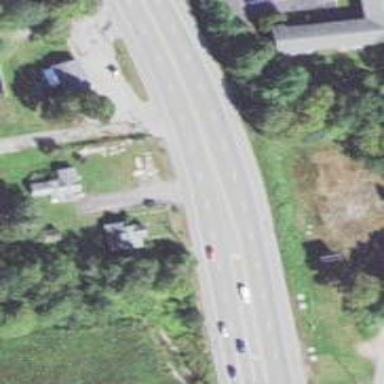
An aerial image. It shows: Trunk highway.